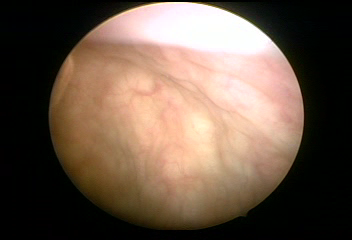
Modality: WLC
Class: Normal mucosa
Bladder cancer association: No